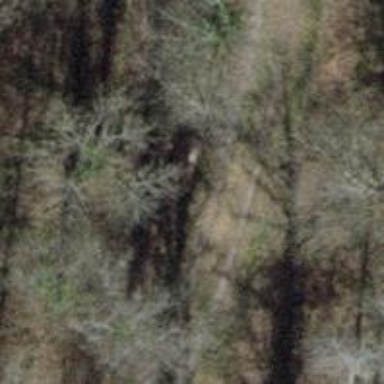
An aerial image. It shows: Compacted track road with grade3 tracktype.